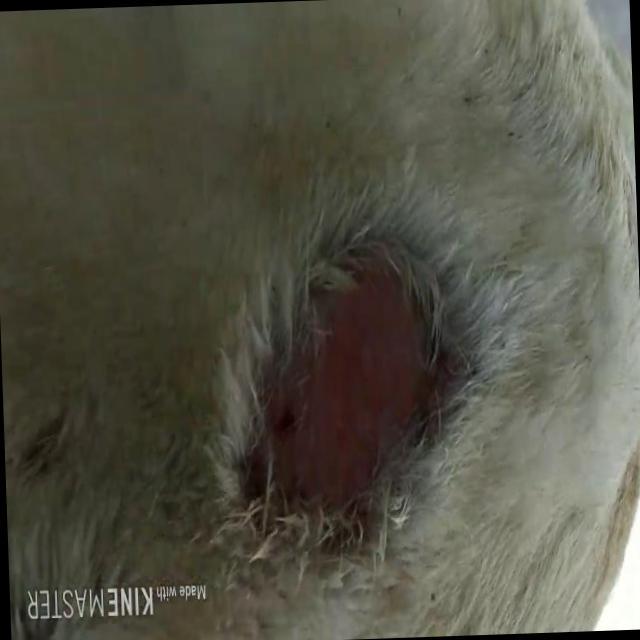
Canine dermatitis — inflammation of the skin presenting with erythema, pruritus, papules, and excoriation. May be allergic, contact, or atopic in origin.